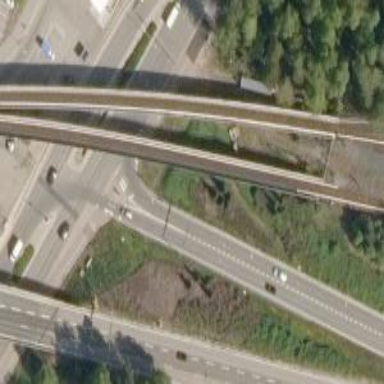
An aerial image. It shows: Trunk link highway with asphalt surface.